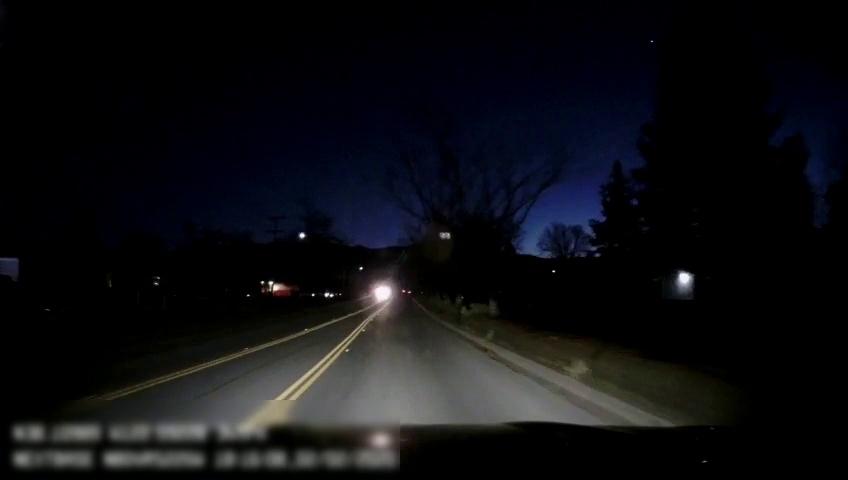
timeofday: Night
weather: Other
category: Drivable Space
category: Lanes | Current Lane
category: Lanes | Alternate Lane